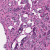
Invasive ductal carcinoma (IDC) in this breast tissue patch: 0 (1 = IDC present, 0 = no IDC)